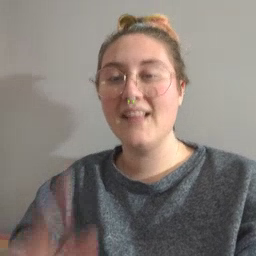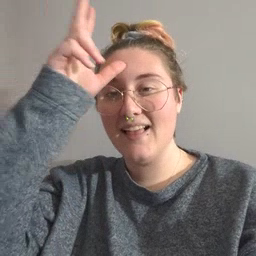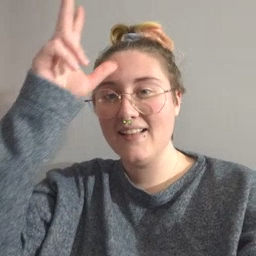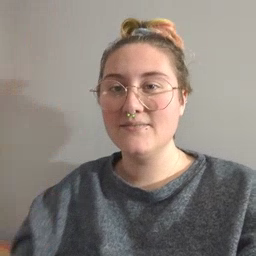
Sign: hen